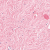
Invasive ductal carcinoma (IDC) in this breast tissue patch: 0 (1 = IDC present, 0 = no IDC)